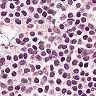
Metastatic tissue present: no